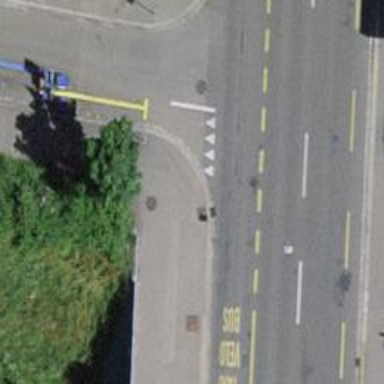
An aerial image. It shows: Sidewalk along the footway.